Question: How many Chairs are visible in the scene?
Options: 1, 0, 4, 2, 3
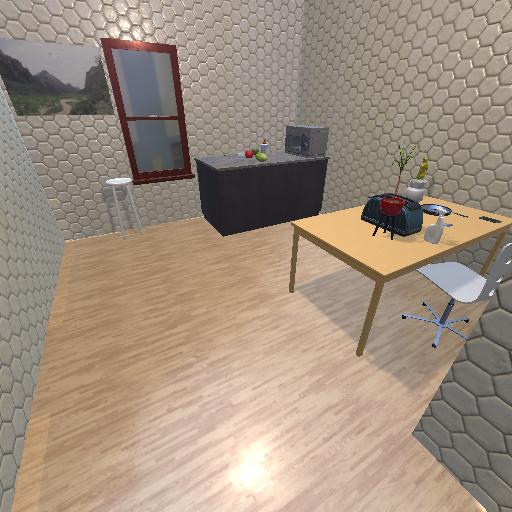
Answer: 1